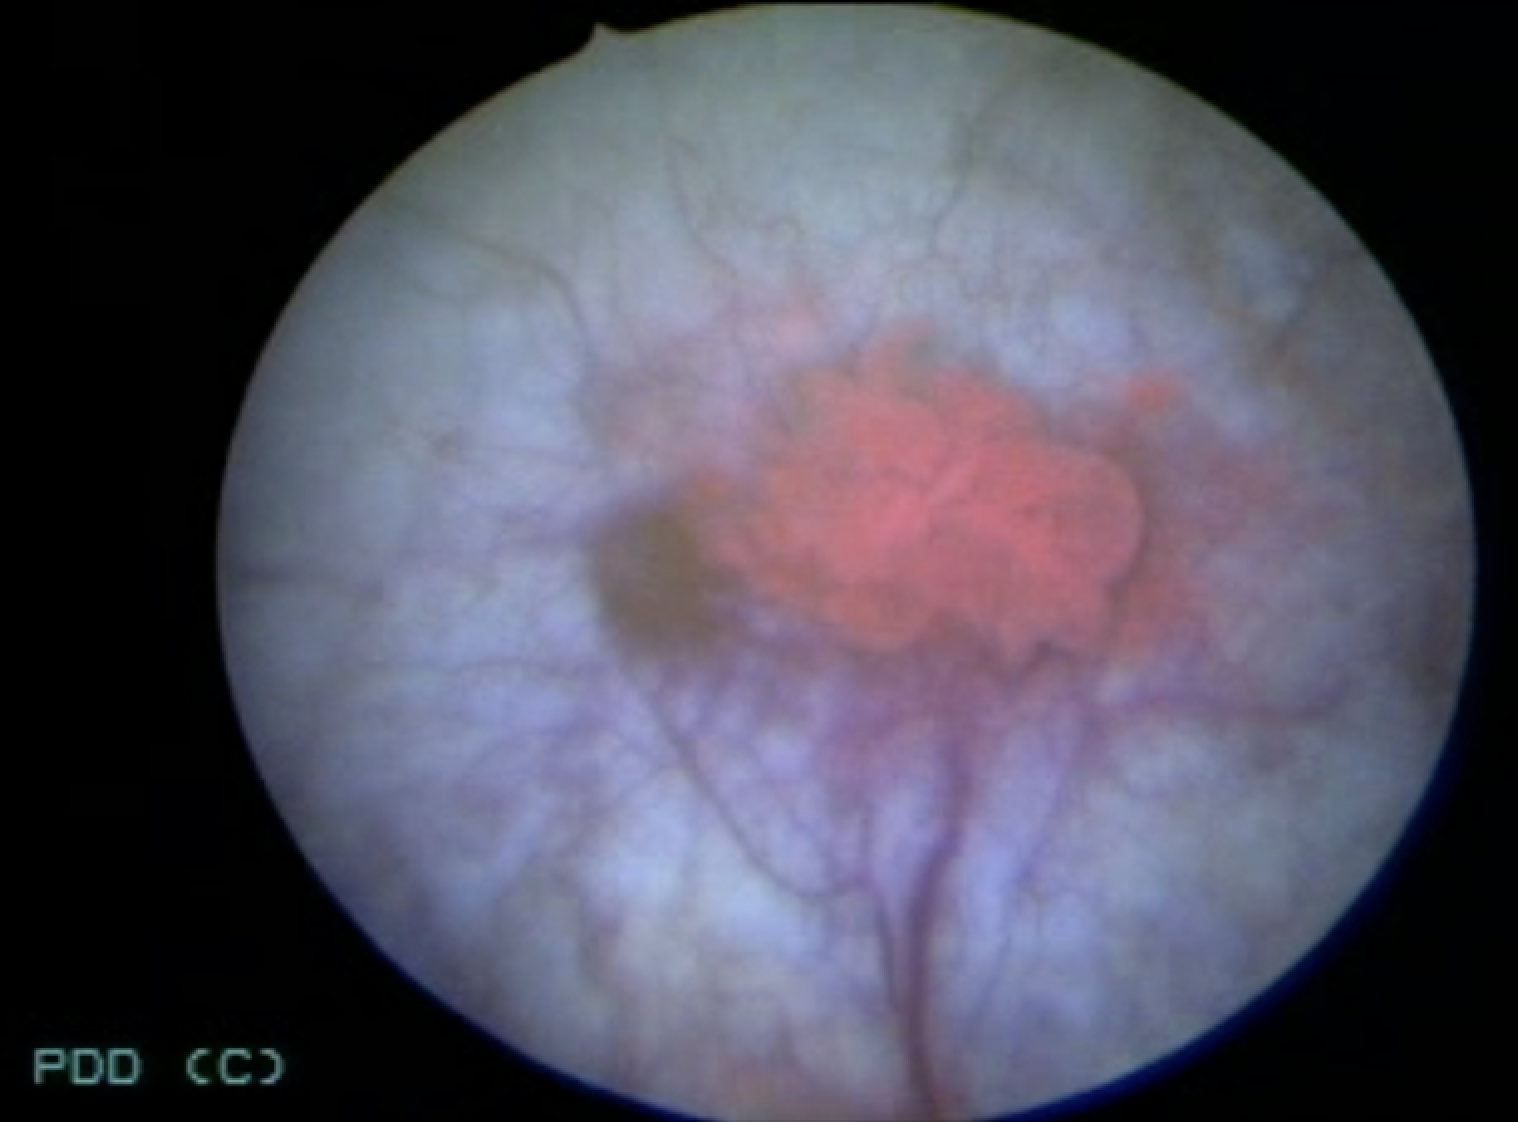
Modality: BLC
Class: Malignant
Subclass: LowGradePapillary
Lesion: L1
Stage: Ta
Morphology: Papillary
Bladder cancer association: Yes